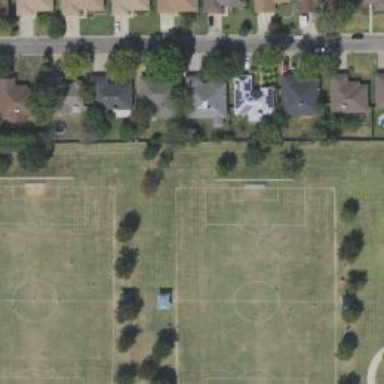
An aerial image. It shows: Soccer pitch for outdoor sports and leisure activities.